Question: This is kind of ugly.

Basically, I have some complex math to position a bunch of point particles. Given there are a lot of particles, it seemed fastest to position all the vertices in the vertex shader. So the real "position" vector of a vertex, as recorded in the geometry in memory, is no where near where the vertex shader ends up putting it.
The problem with this, of course, is depth sorting. A THREE.js 'ParticleSystem' can do depth sorting, but it can't sort based on the output of the depth vertex it goes through the vertex shader, as far as I can tell.
is there some kind of workaround with a vertex shader? Or do I need to move all my positioning into JavaScript, where calculation will be much slower? Does render order need to be determined pre-shader?
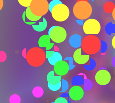
Answer: If your pixels are drawn additively, sorting is not an issue :)
Otherwise: no, except in special cases. Are the particles fully random? Do they need to be? If you sorted in JS, could you sort only occasionally, or keep them pre-sorted in a heap?